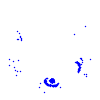
Particle: electron